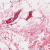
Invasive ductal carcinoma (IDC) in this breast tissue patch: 0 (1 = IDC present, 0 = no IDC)